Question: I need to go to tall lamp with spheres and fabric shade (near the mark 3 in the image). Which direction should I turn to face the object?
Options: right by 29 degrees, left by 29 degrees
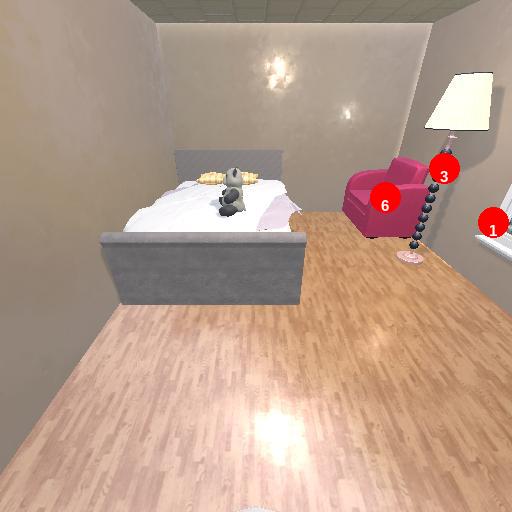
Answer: right by 29 degrees